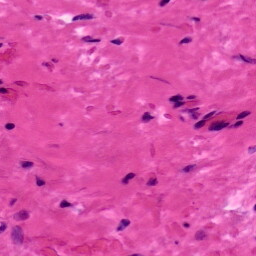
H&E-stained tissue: Ovarian